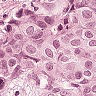
Metastatic tissue present: yes